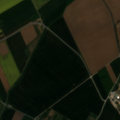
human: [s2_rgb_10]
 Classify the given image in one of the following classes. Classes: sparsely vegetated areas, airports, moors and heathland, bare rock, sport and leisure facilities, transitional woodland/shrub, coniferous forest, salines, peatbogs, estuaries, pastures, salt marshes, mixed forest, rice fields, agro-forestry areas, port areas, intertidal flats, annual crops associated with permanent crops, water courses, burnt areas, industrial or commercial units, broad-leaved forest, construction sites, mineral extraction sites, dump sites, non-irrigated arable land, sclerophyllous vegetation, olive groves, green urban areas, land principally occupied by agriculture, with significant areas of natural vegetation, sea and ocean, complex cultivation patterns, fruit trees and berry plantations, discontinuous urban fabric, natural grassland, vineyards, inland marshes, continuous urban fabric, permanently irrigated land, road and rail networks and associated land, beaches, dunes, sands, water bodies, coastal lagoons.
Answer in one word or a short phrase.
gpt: discontinuous urban fabric, non-irrigated arable land, complex cultivation patterns